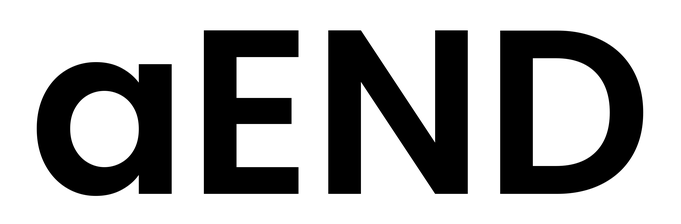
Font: Poppins-SemiBold